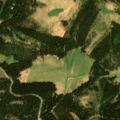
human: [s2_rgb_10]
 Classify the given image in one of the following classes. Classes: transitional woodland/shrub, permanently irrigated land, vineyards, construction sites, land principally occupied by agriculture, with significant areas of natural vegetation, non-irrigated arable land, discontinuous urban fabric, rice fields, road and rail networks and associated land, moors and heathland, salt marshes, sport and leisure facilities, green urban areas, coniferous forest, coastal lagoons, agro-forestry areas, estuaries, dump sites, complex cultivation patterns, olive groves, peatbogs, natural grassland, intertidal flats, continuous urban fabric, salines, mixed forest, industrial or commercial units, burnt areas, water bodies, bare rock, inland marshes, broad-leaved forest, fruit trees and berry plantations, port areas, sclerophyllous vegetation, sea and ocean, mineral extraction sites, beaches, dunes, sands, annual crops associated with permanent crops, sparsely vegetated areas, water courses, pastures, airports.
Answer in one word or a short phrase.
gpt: coniferous forest, natural grassland, transitional woodland/shrub